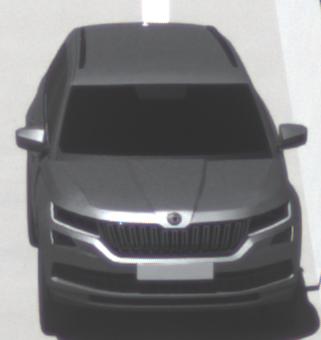
Make: Skoda
Model: Kodiaq 1.4 TSI
Detailed model: Kodiaq
Model produced from: 2017/03
Model produced until: 2018/05
Doors: 5
Color: gray
Road condition: dry road
Daytime: midday
Contrast: high contrast